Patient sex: F
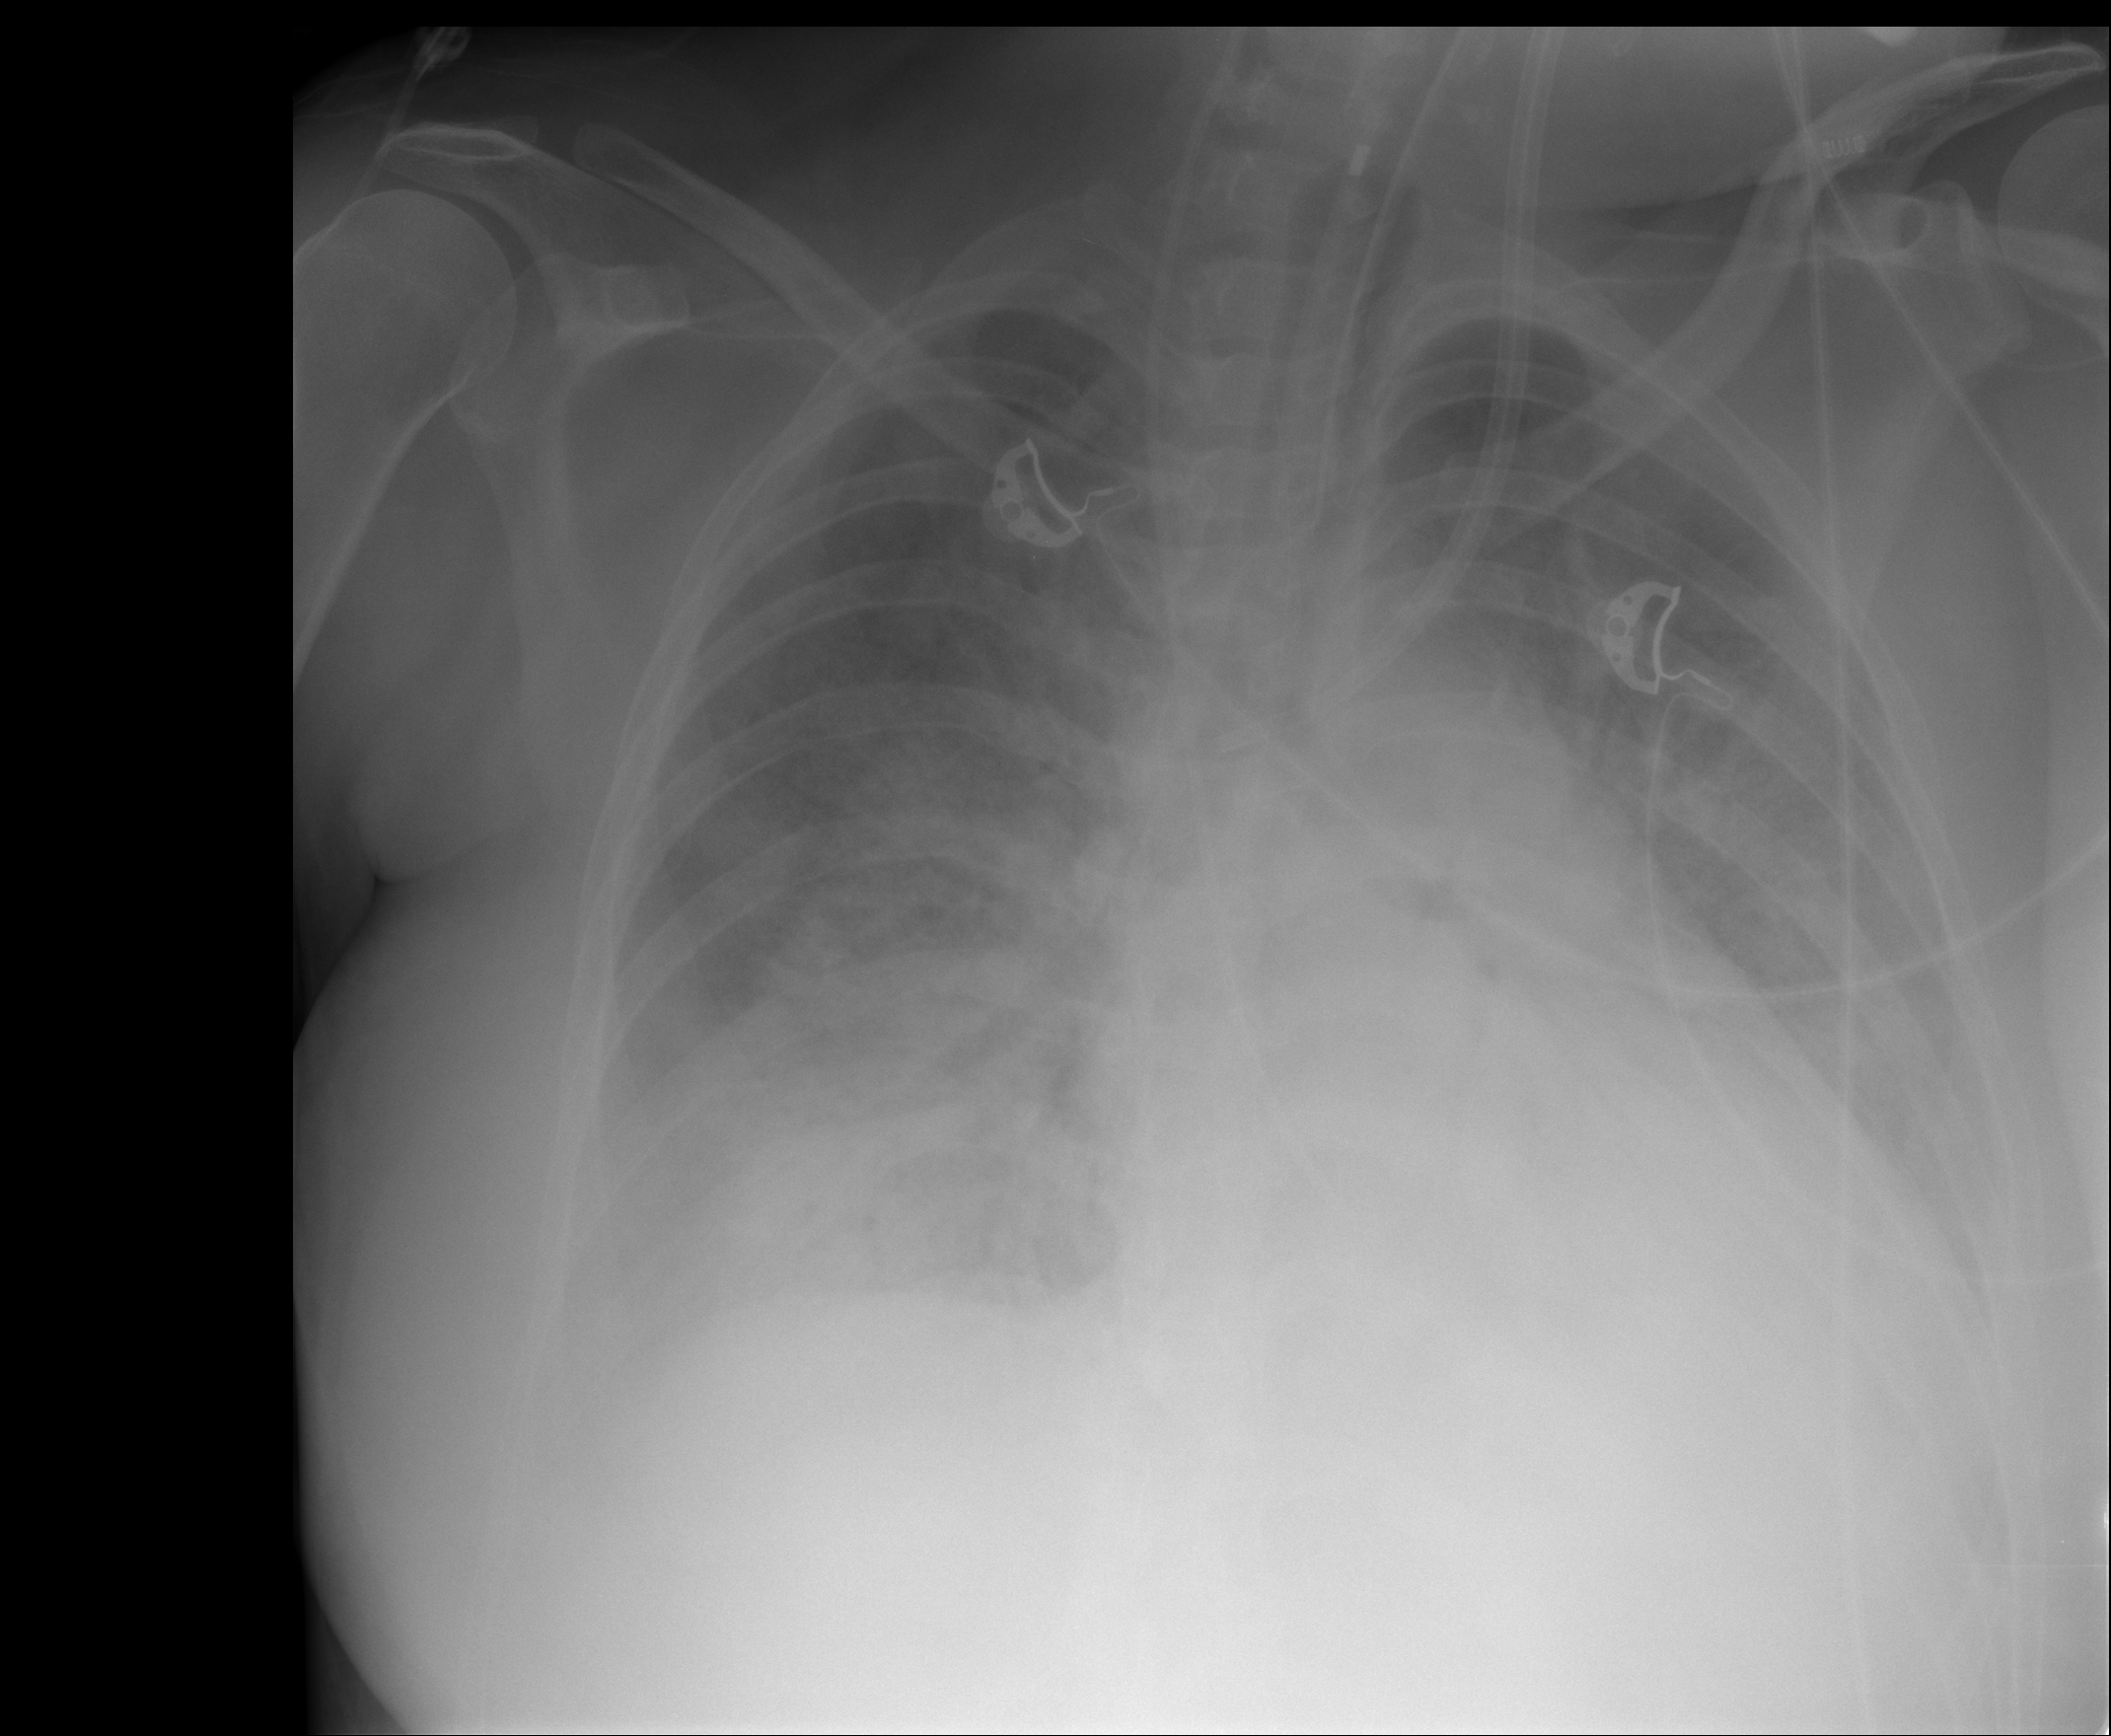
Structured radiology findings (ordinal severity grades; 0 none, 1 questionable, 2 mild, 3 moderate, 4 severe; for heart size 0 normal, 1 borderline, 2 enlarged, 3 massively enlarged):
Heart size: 2
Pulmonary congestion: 3
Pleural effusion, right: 3
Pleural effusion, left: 3
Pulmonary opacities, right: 4
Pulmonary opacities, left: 4
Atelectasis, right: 4
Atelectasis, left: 4